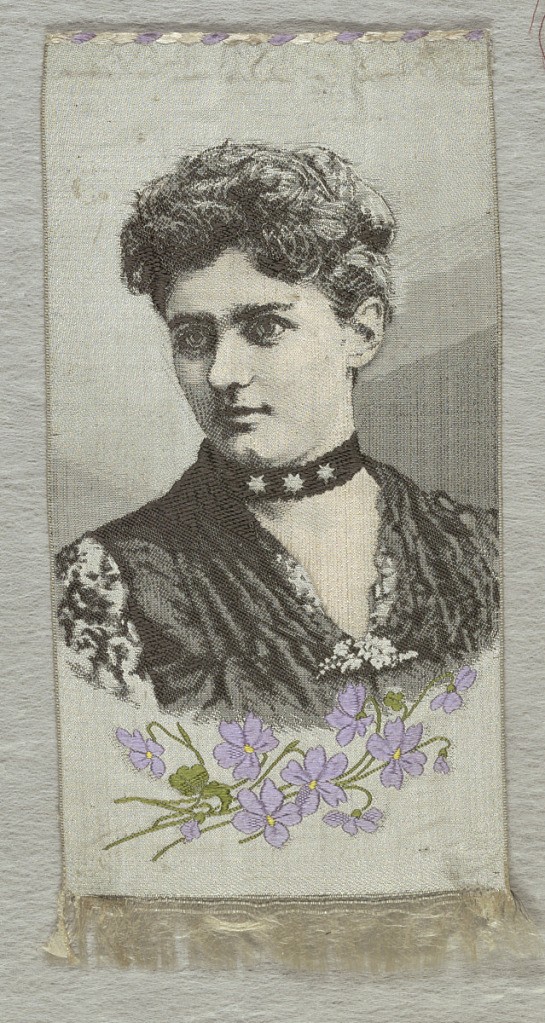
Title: Souvenir ribbon
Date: ca. 1900
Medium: silk
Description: Portrait of a woman, possibly Ethel Barrymore, woven in black and white with a purple and green bouquet of violets below.